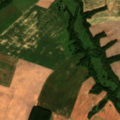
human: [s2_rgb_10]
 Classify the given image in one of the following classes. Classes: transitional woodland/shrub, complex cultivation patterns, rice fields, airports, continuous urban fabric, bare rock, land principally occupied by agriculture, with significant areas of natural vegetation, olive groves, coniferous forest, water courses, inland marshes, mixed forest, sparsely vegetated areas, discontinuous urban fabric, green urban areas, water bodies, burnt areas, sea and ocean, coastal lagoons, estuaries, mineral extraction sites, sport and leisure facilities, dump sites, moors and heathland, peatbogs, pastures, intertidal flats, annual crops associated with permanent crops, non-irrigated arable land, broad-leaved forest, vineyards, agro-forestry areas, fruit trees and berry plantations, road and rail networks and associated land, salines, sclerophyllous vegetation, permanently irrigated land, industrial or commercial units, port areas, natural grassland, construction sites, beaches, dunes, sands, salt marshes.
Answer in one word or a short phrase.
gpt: non-irrigated arable land, land principally occupied by agriculture, with significant areas of natural vegetation, mixed forest